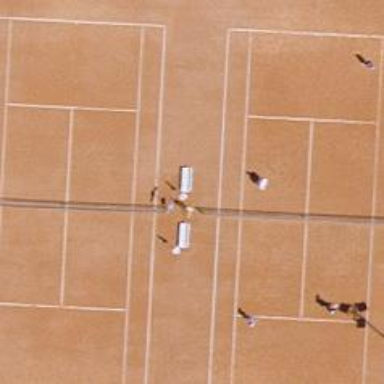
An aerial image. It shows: Tennis court on pitch designated for leisure land.